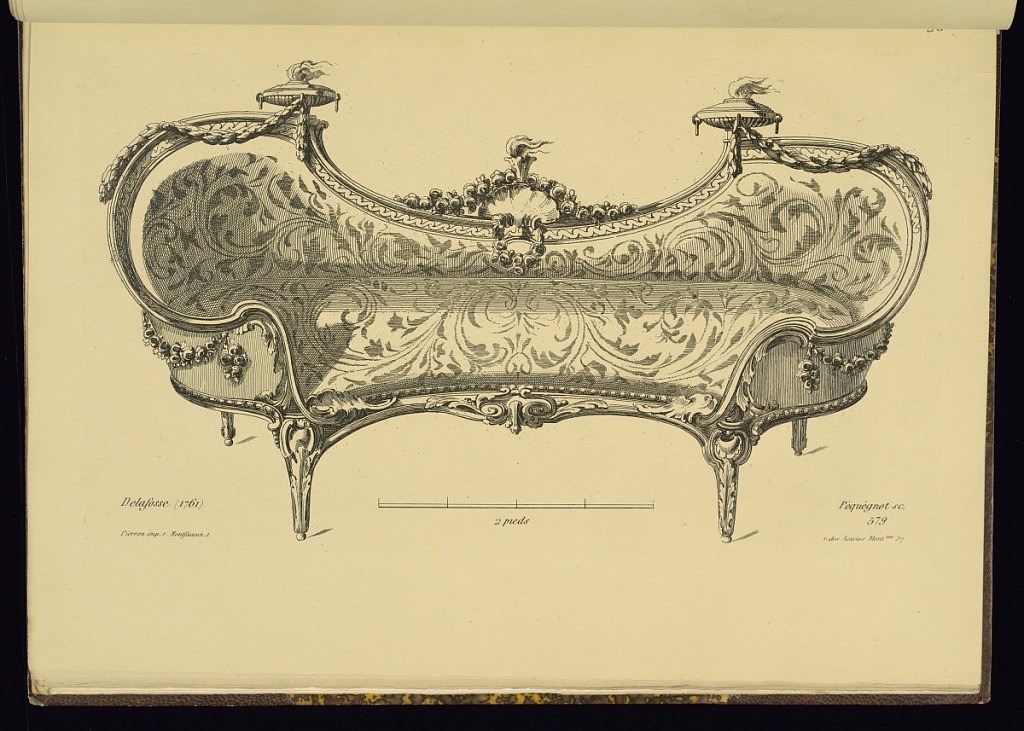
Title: Design for a Daybed
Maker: Jean-Charles Delafosse, French, 1734 – 1789
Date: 1849–66
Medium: Etching on paper
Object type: Print
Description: Design for an upholstered daybed with ornately sculpted frames featuring scrolling leaves, shells, festoons of flowers, festoons of laurel leaves, cartouches, and incense burners. The plate is signed with the printmaker, publisher, and original designer, and numbered.